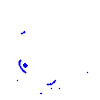
Particle: pion